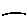
Label: line